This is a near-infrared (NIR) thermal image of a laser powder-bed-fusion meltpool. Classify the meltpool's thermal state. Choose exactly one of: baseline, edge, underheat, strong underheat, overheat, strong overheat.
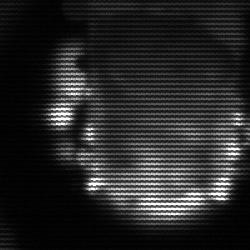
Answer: baseline